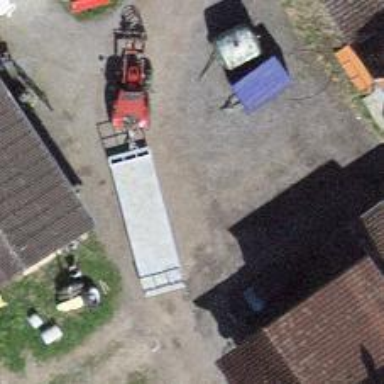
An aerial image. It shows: Farm.